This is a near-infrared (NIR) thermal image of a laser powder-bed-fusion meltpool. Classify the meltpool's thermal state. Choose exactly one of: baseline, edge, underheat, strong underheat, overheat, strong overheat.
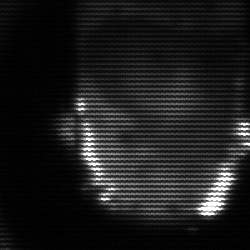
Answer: baseline